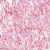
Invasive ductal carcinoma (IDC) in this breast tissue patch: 0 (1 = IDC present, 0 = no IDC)